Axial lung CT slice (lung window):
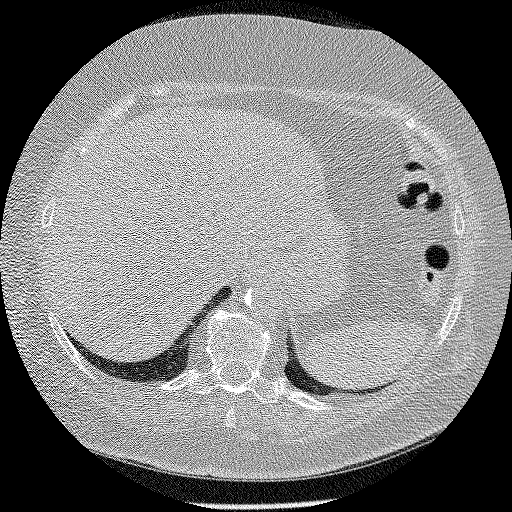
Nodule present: no